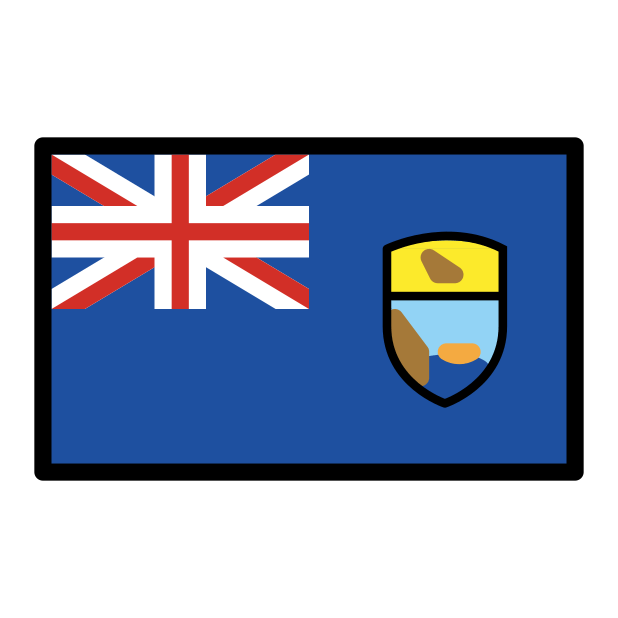
flag: St. Helena